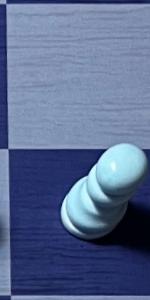
Label: Pawn_White